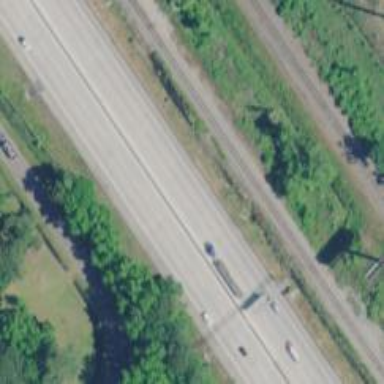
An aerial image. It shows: Motorway.